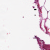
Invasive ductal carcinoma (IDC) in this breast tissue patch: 0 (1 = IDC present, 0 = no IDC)